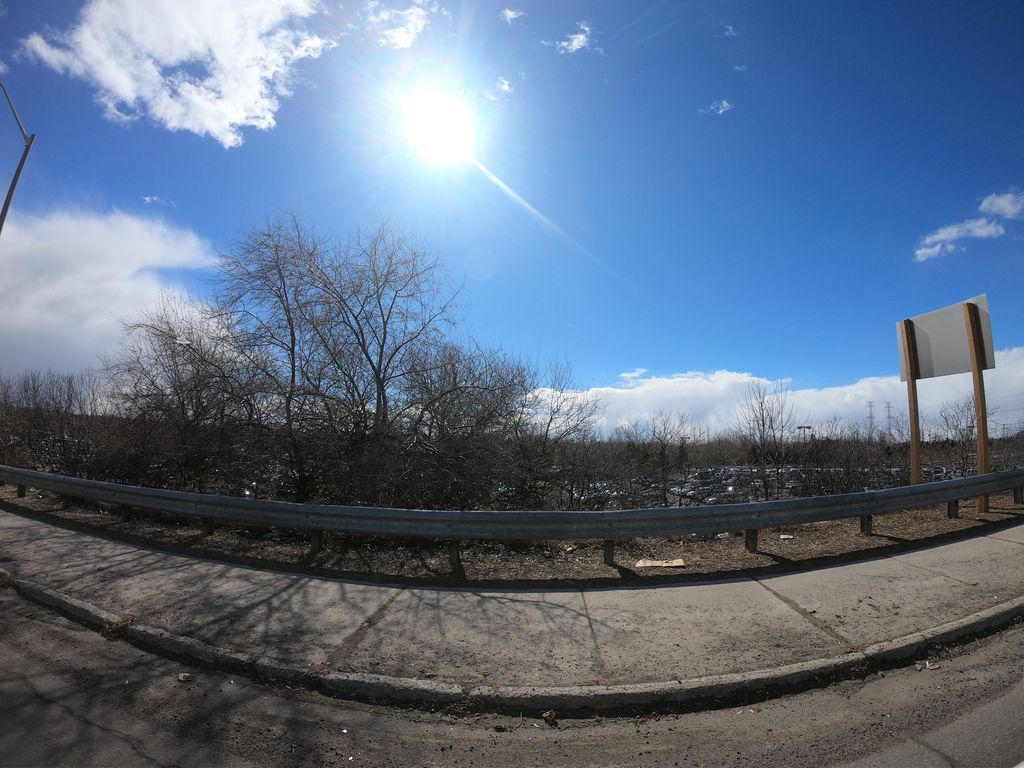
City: ottawa-gatineau